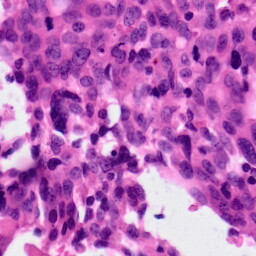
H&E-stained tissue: Ovarian